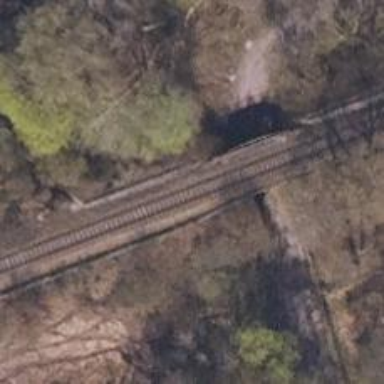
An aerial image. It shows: There is bridge over railway with one track.